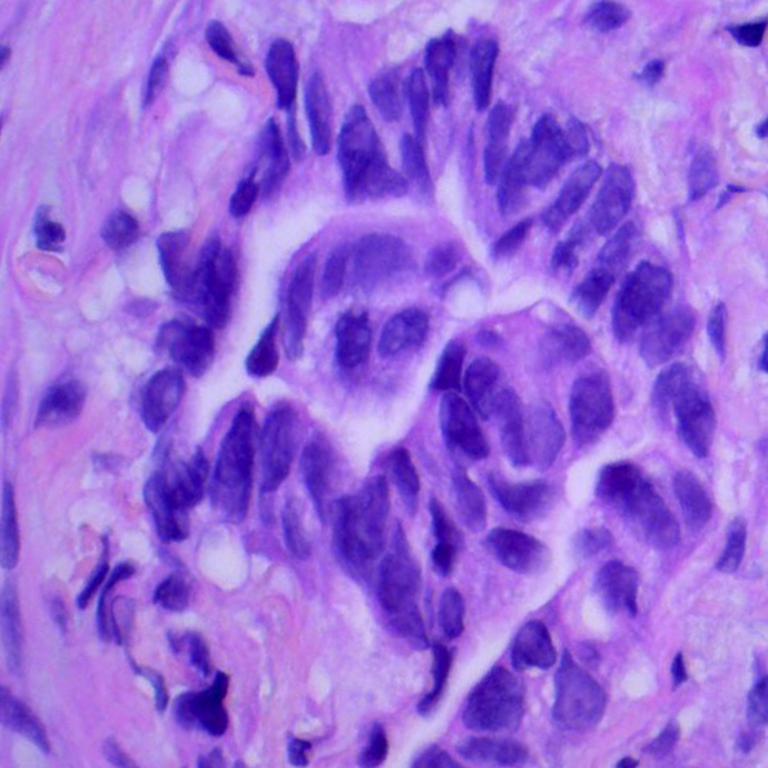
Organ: lung
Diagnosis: adenocarcinomas